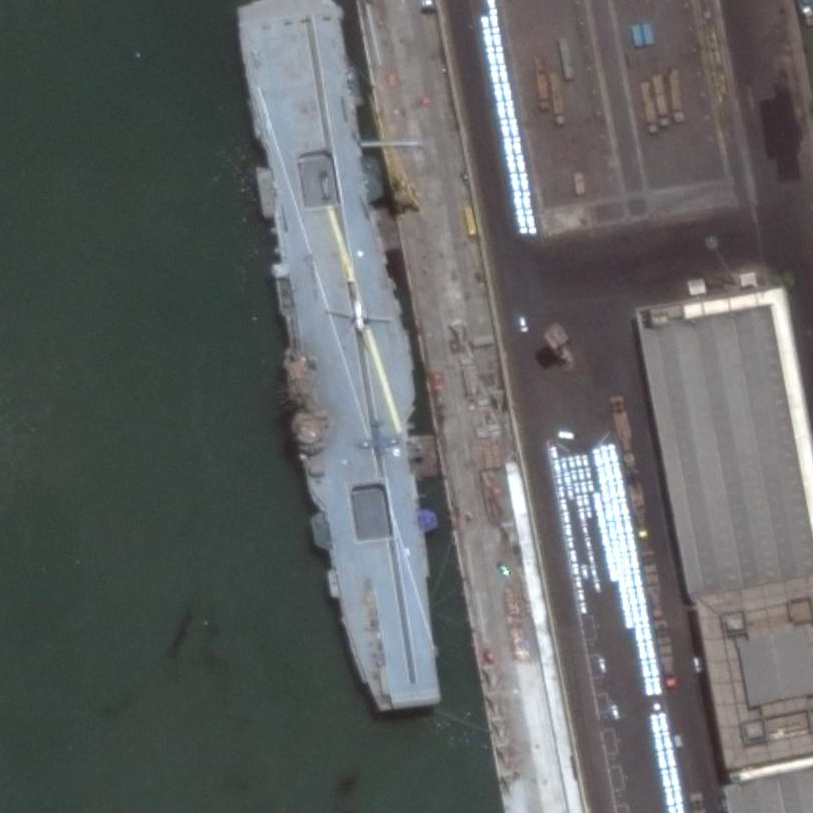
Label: aircraft_carrier